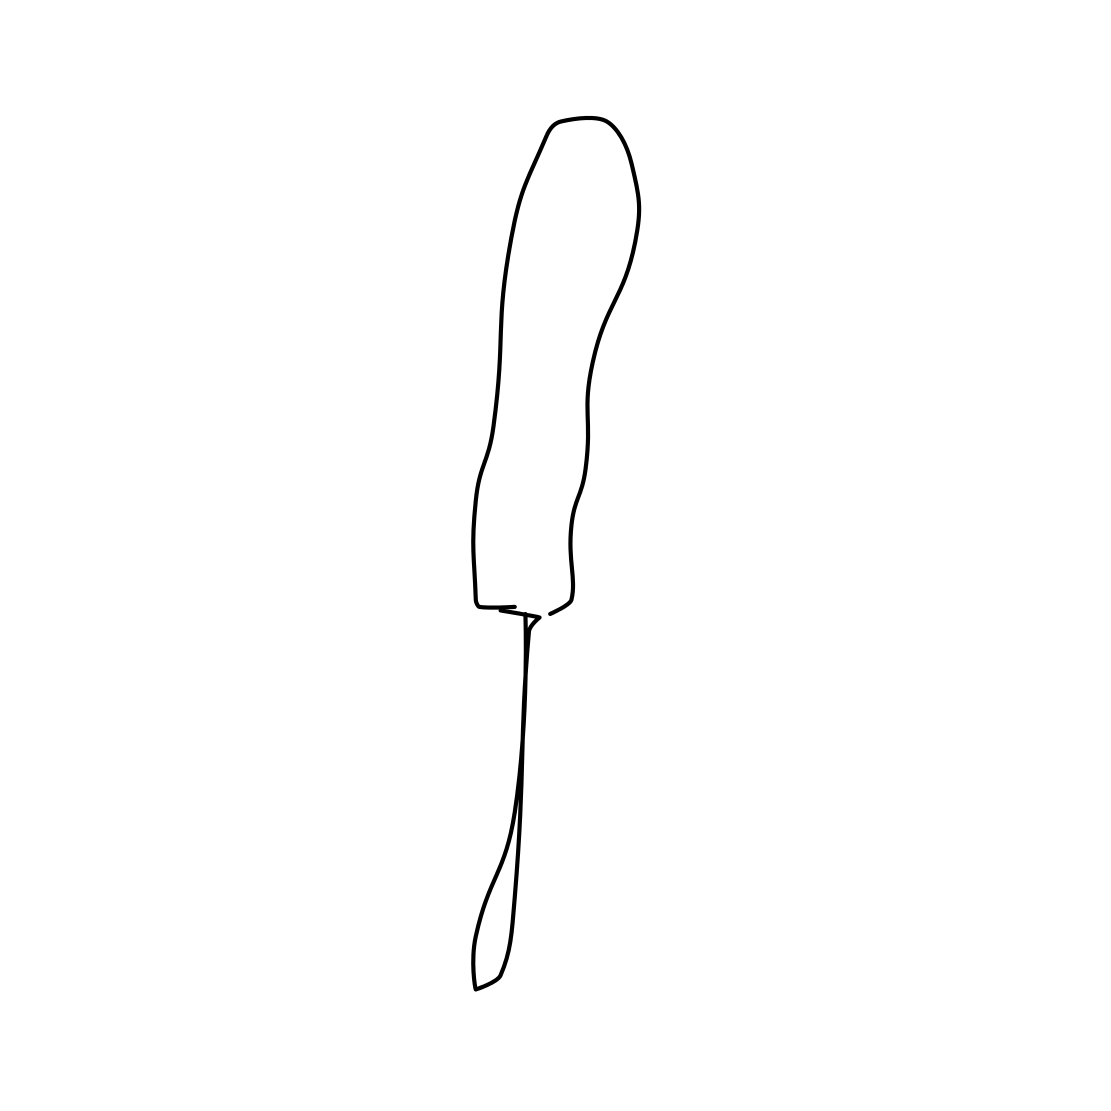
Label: screwdriver